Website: walmart
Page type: address-validator
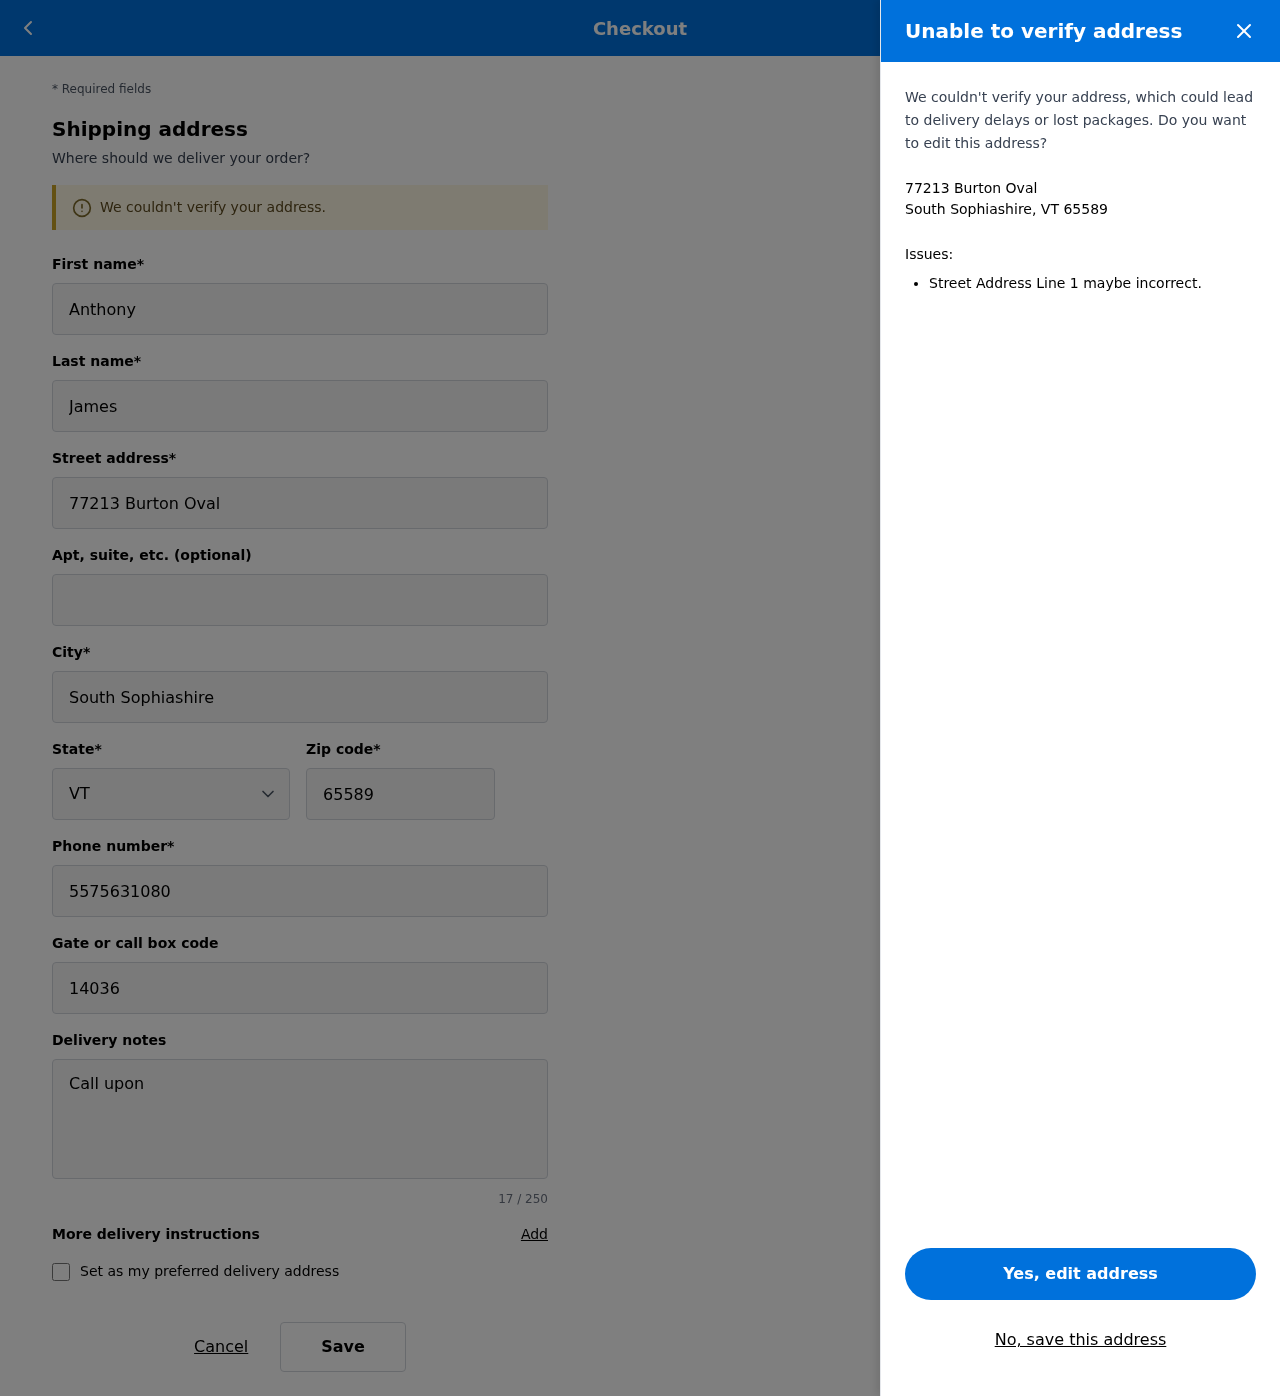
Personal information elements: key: PII_CITY_STATE_ZIP
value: South Sophiashire, VT 65589
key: PII_DELIVERY_INSTRUCTIONS
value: Call upon arrival
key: PII_STATE_ABBR
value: VT
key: PII_STREET
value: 77213 Burton Oval
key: PII_FIRSTNAME
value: Anthony
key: PII_LASTNAME
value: James
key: PII_CITY
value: South Sophiashire
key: PII_POSTCODE
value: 65589
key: PII_PHONE
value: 5575631080
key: PII_SECURITY_CODE
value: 14036